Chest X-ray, AP view. Patient: 65 years old, sex M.
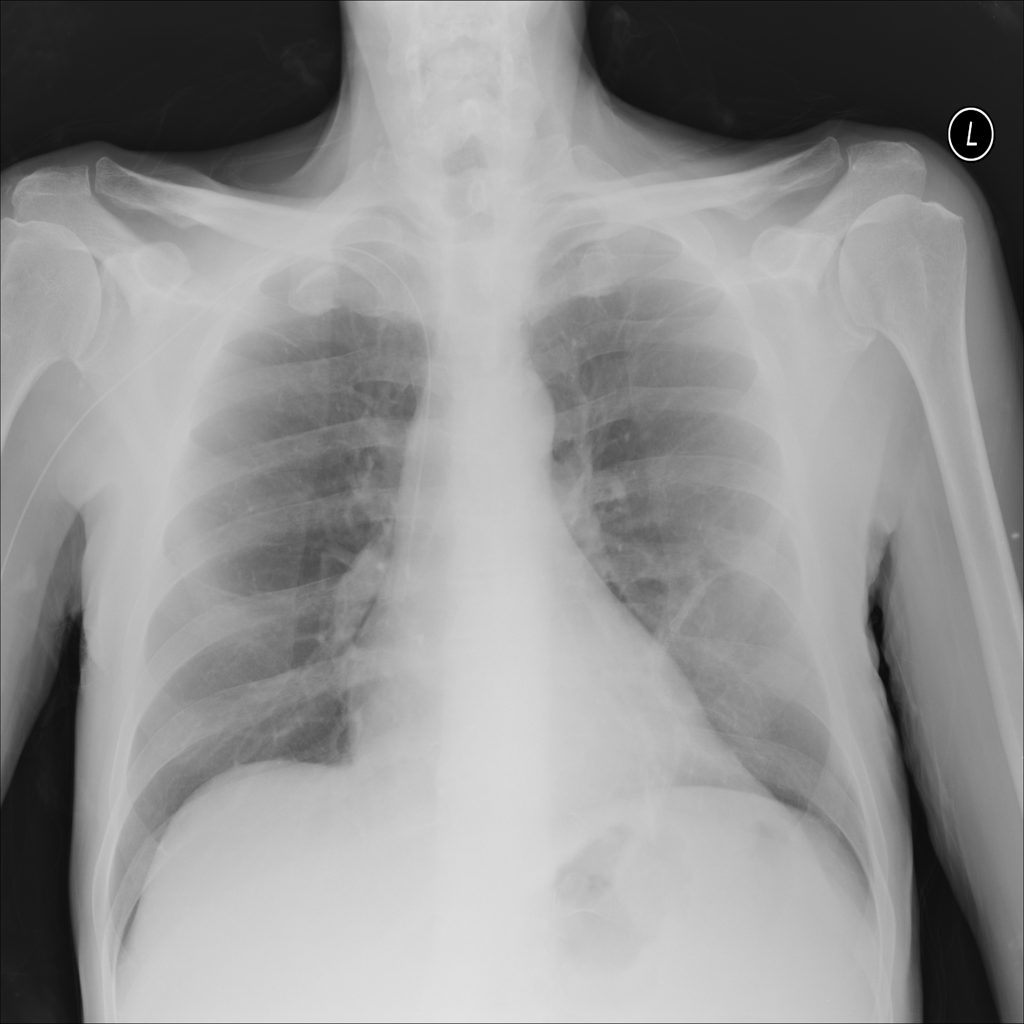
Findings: No Finding